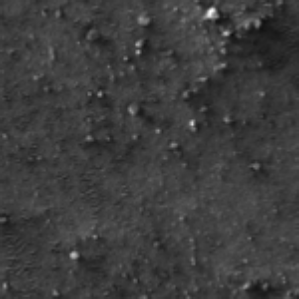
Label: frost